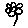
Label: flower